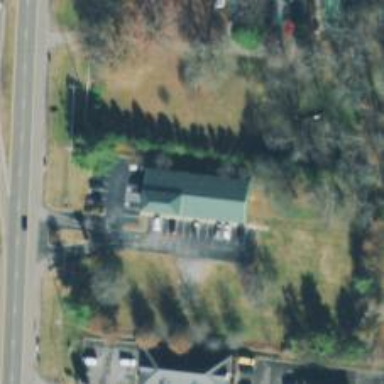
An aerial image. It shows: Veterinary facility.